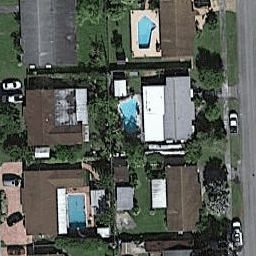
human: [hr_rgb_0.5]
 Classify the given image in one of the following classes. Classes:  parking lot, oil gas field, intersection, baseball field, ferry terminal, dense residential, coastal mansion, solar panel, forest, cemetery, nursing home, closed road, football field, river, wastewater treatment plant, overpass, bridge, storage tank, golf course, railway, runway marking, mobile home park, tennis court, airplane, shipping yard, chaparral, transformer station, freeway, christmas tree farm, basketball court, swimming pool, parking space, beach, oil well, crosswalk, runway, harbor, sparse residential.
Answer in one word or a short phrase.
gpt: dense residential